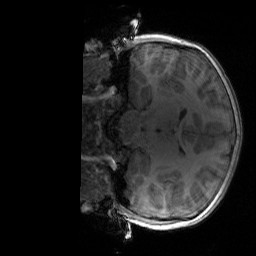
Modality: T1w
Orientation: coronal
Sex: male
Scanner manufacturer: siemens
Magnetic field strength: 3 T
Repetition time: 1.9 s
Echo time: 0.00243 s